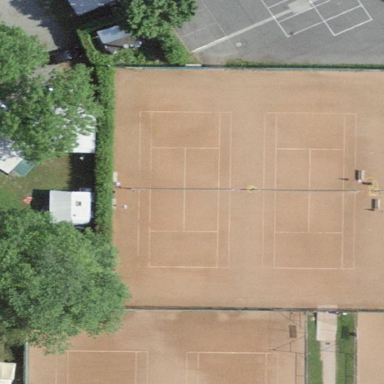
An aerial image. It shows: Tennis pitch with clay surface for leisure sports.